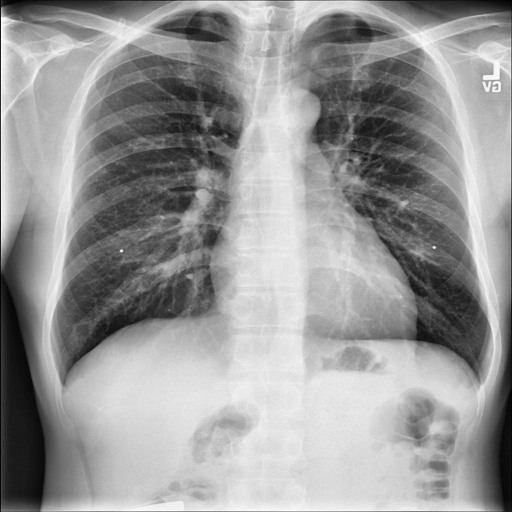
Finding: NORMAL